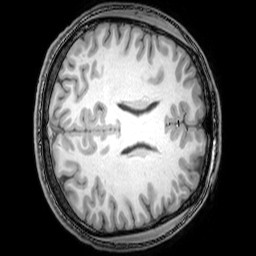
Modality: T1w
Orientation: axial
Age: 22
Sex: male
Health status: healthy
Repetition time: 0.081 s
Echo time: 0.037 s